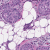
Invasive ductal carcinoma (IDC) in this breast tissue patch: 0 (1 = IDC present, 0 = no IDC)